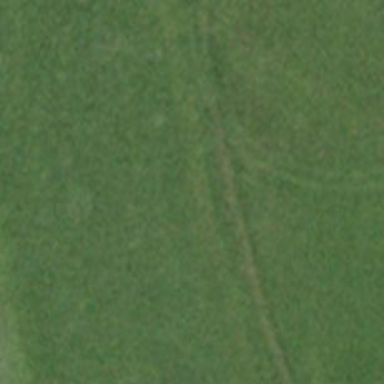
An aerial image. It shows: Track with ground surface of grade 3.